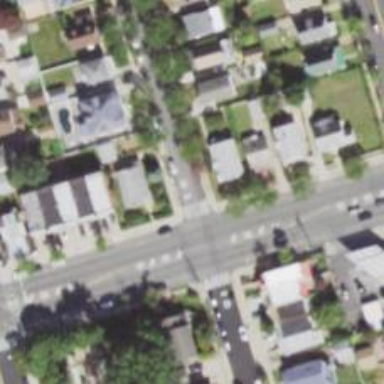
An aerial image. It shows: Road with stop sign.